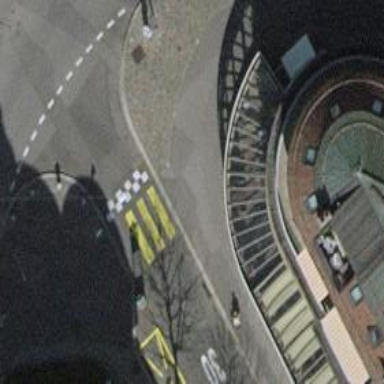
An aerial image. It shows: Crossing with traffic signals.